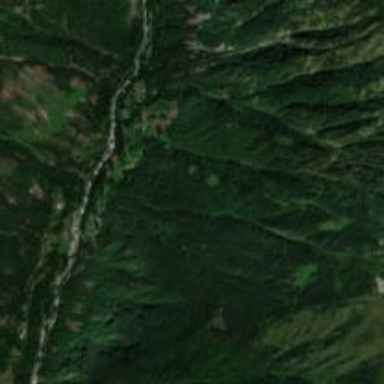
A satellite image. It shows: Picturesque valley in nature.